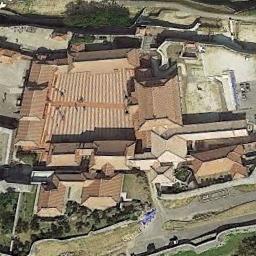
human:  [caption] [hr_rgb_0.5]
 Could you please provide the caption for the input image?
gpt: The brown palace has some palaces of different shapes .

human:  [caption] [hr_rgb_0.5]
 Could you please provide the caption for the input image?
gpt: Half of the roof of this palace is red .

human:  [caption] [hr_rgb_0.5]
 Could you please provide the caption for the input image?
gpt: The palace is on the open place surrounded by trees .

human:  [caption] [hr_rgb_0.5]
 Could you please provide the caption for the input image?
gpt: There are lots of trees near the palace .

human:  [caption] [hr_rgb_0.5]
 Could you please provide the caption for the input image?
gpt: There are some green lawns beside the brown palace .